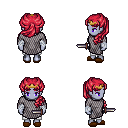
a pixel art fantasy rpg character, female body template, dark elf, purple skin, chain mail, white pants, ruby red princess hairstyle, gold tiara, white cloth bandages, brown slippers, dagger, four views (front, back, left, right), 2x2 character sprite sheet, small pixel art, hard edges, no anti-aliasing